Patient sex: M
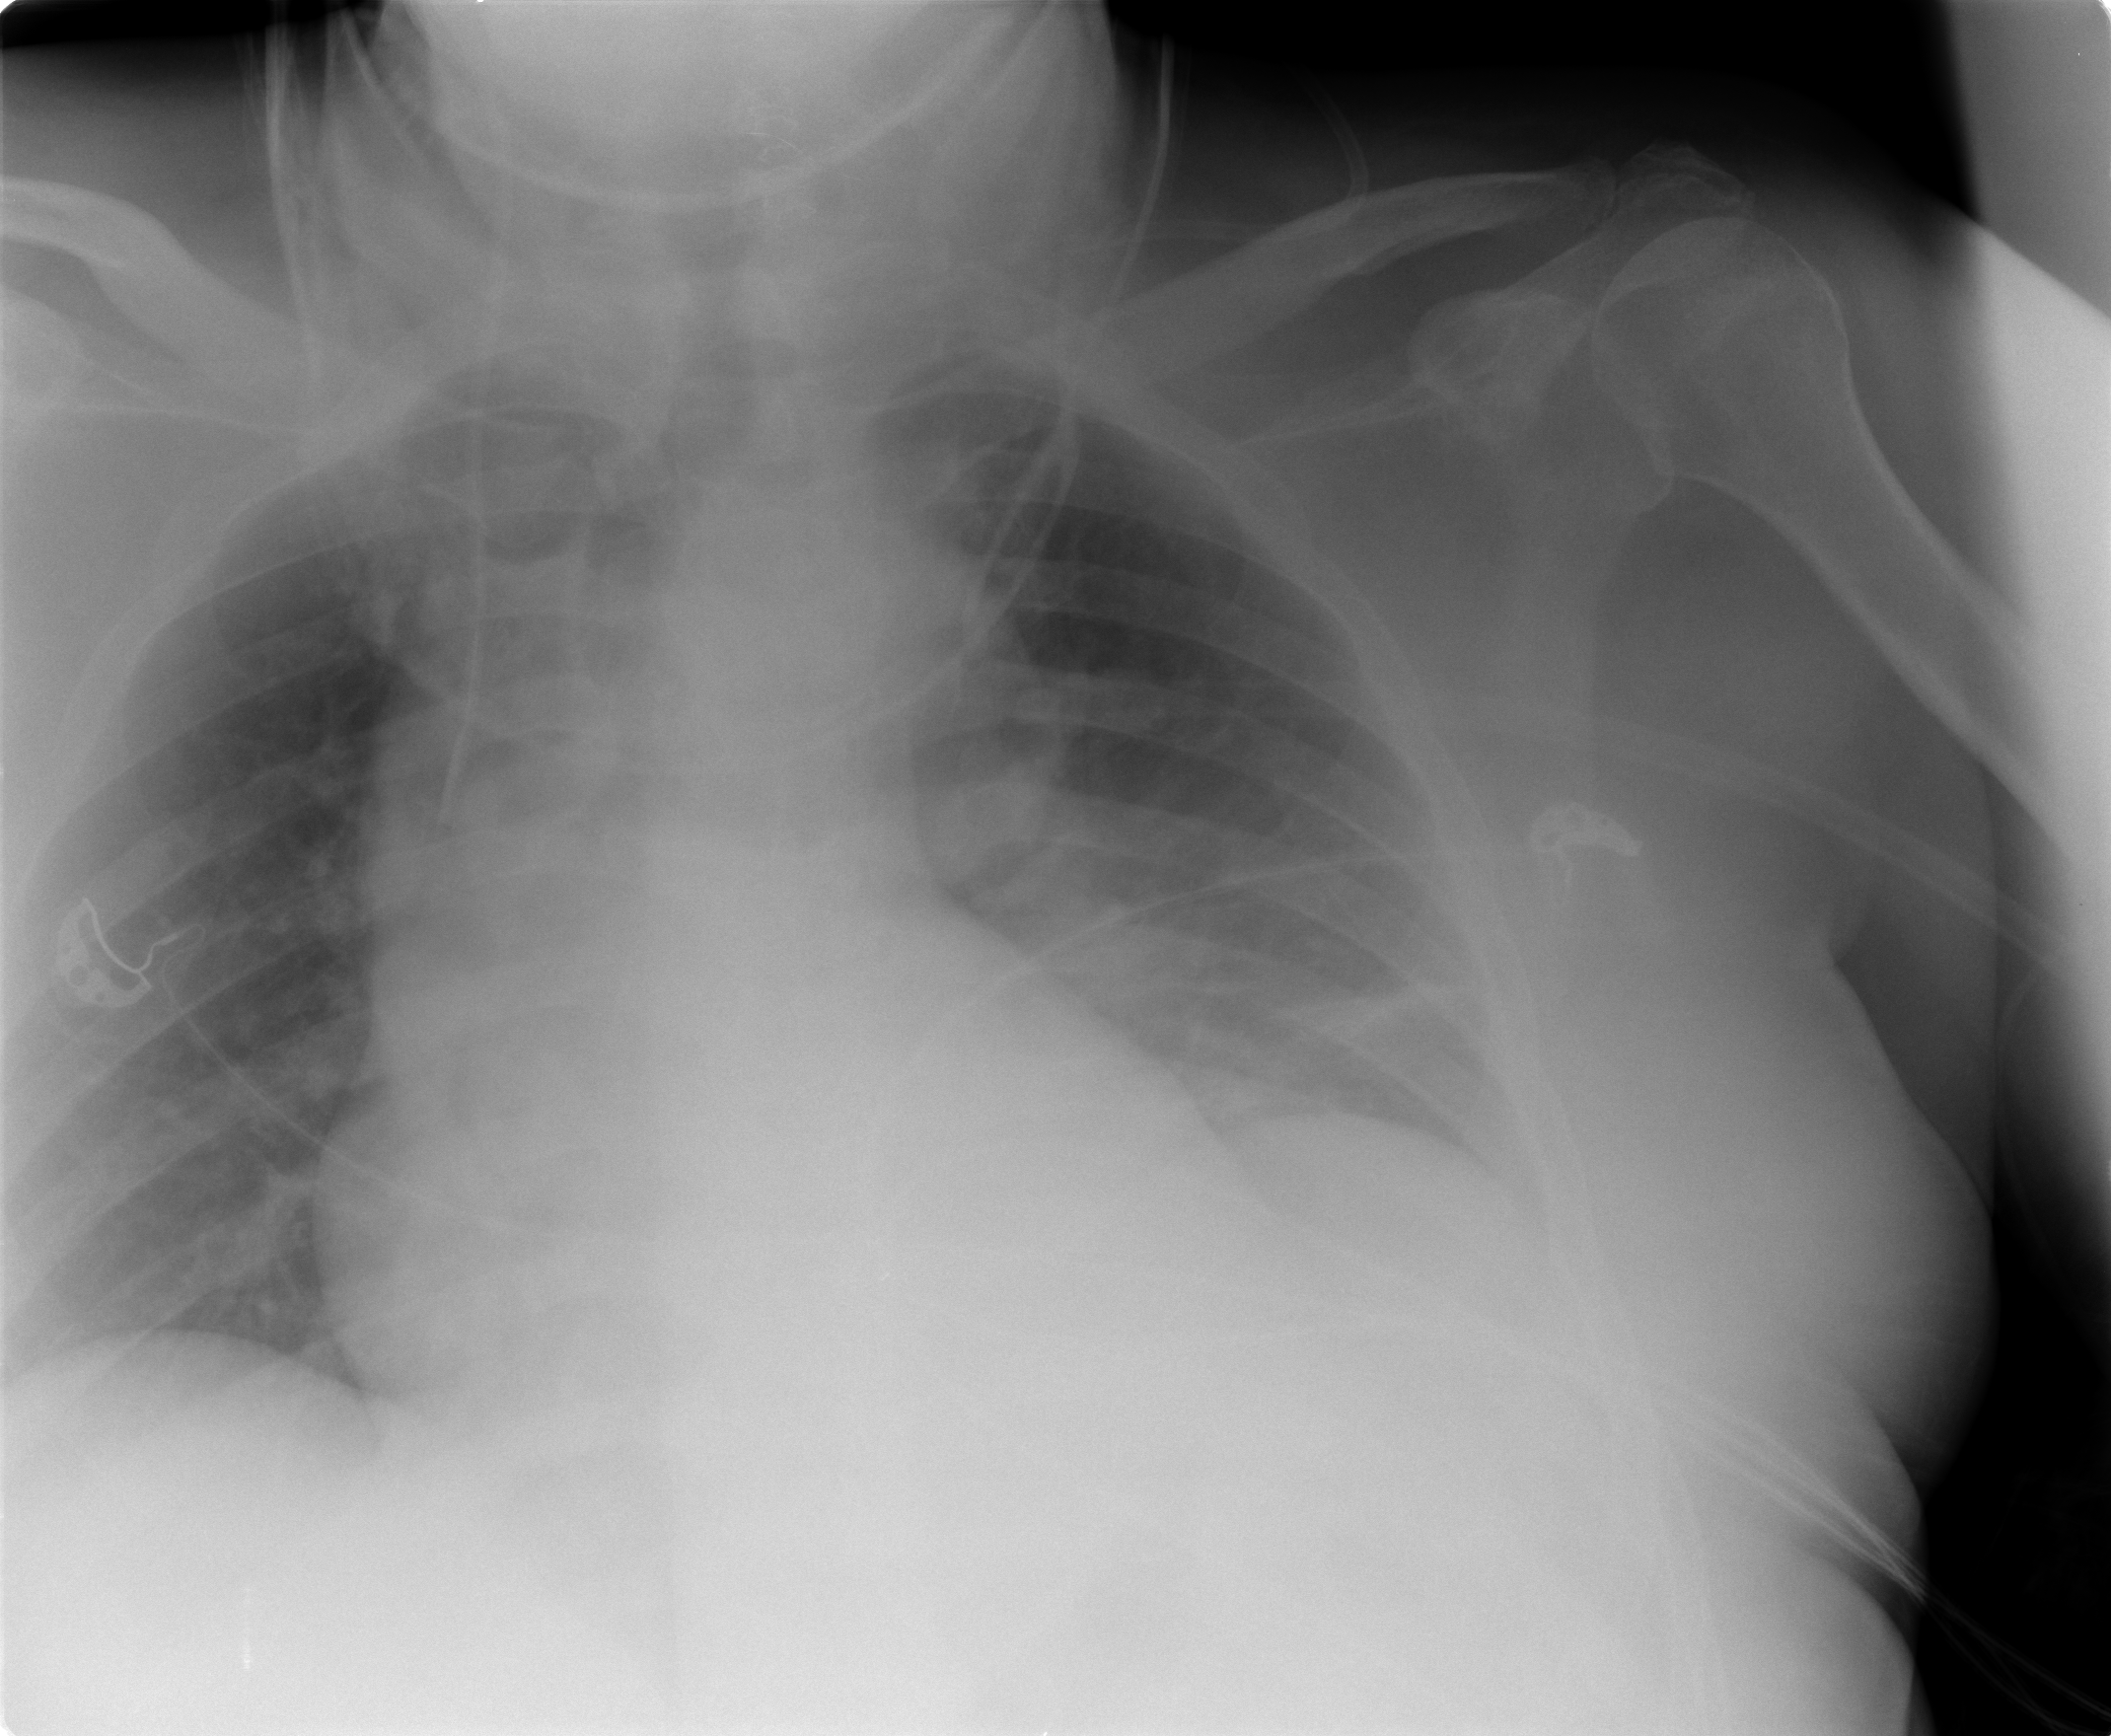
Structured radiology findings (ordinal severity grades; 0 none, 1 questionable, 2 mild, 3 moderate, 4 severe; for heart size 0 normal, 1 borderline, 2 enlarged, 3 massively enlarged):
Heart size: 2
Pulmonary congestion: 2
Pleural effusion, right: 0
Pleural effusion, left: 2
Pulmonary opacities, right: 0
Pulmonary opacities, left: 0
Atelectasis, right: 0
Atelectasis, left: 2